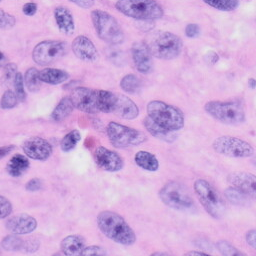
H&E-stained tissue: Skin